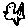
Label: bird